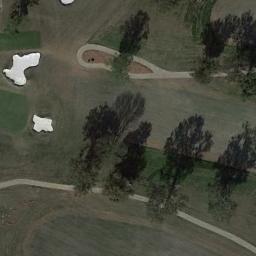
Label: golf_course